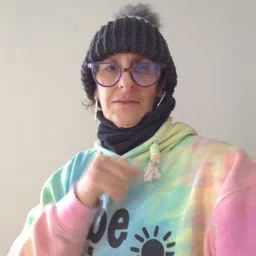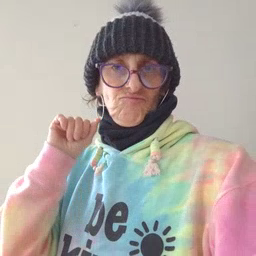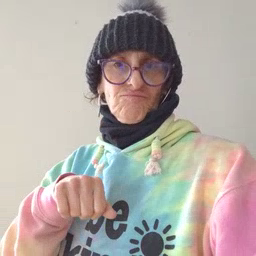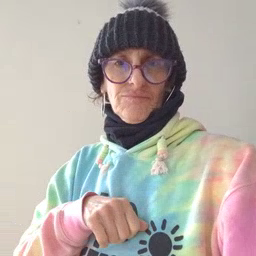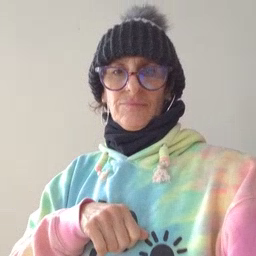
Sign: can